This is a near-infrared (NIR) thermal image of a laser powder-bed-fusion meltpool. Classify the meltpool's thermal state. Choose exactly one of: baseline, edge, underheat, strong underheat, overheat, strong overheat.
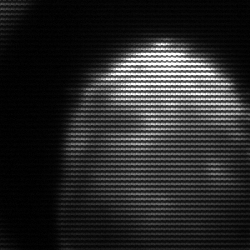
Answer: edge